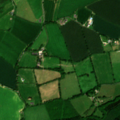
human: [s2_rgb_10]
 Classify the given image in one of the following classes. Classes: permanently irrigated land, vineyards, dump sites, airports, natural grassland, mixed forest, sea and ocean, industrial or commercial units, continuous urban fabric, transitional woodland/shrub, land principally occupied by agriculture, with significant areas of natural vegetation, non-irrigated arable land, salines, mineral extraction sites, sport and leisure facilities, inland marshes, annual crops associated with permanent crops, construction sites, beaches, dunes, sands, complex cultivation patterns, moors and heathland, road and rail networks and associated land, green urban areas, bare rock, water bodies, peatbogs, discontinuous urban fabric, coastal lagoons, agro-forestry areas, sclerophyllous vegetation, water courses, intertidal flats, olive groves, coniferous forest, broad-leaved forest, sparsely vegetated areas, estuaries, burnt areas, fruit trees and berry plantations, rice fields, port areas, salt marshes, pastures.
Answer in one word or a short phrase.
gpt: non-irrigated arable land, pastures, coniferous forest